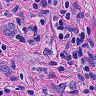
Metastatic tissue present: yes